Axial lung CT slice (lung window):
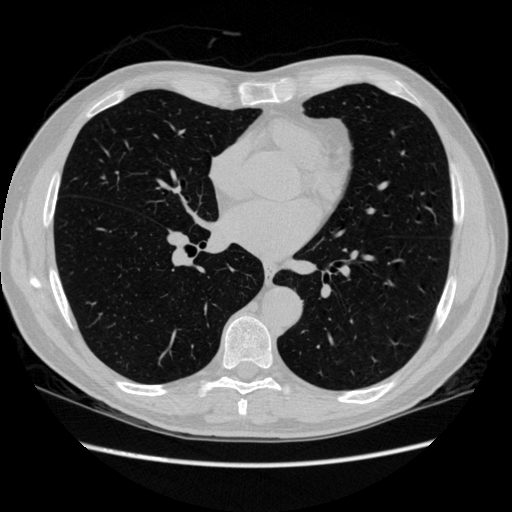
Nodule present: no